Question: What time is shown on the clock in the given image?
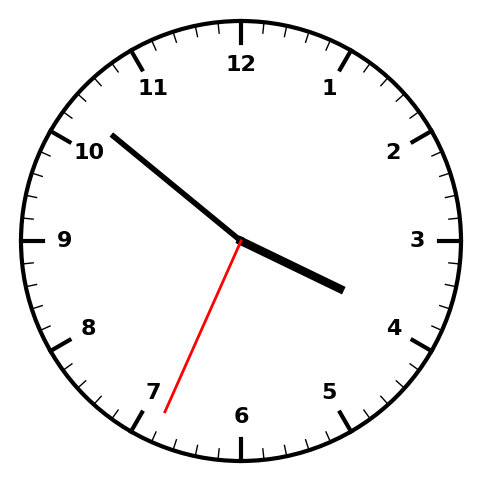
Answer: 03:51:34